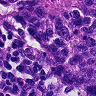
Metastatic tissue present: yes